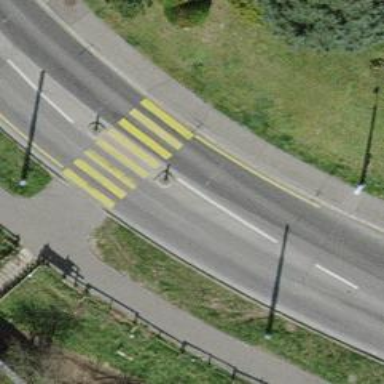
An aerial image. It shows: Uncontrolled crossing with central island on the road.